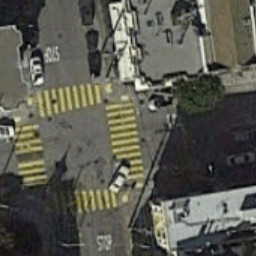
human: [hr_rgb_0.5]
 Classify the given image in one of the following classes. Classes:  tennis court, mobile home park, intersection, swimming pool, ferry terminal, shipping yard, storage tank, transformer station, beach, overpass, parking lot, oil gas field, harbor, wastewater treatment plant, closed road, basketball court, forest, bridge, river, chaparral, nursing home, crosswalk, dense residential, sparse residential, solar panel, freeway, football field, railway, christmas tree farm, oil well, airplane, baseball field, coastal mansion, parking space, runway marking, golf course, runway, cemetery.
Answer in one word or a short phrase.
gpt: crosswalk